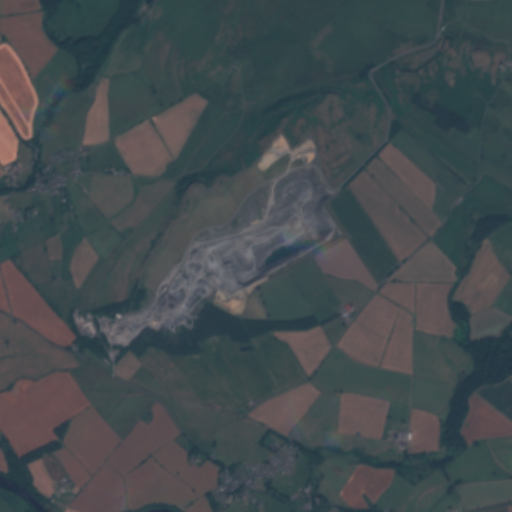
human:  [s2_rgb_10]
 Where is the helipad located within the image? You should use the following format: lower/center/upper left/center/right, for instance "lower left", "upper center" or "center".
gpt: The helipad is located in the lower center of the image.
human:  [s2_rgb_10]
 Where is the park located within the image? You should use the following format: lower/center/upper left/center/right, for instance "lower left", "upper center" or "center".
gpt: The park is located in the lower center of the image.
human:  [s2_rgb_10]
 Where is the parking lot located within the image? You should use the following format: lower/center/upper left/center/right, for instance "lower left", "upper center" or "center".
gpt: The parking lot is located in the lower center of the image.
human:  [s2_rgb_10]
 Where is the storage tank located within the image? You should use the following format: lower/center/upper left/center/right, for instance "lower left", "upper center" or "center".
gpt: The storage tank is located in the center left of the image.
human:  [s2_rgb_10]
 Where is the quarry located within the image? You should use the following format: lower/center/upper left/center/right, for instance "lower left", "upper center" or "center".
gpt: There is no quarry in the image.